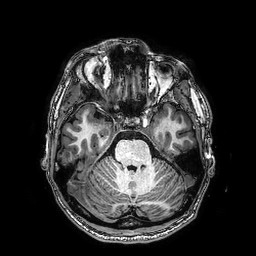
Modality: T1w
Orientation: coronal
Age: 34
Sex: male
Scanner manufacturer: philips
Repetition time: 0.00817 s
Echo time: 0.00375 s